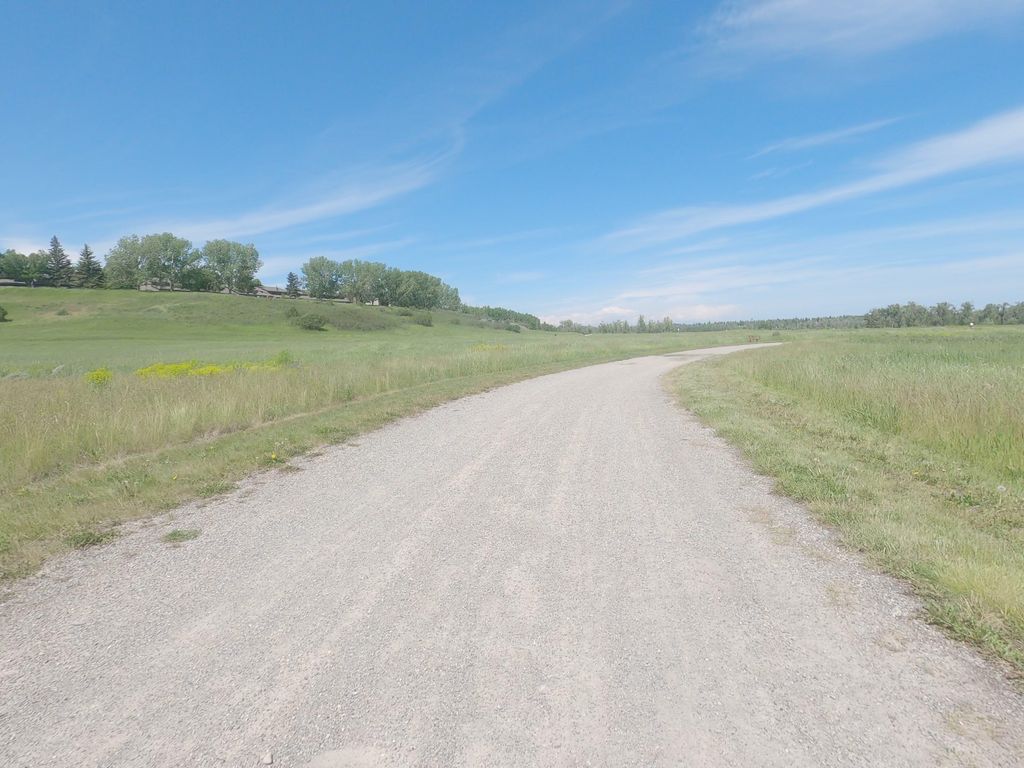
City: calgary